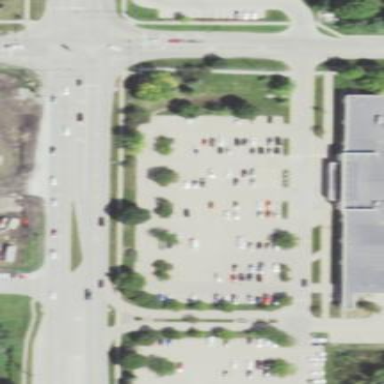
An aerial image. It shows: Parking area.